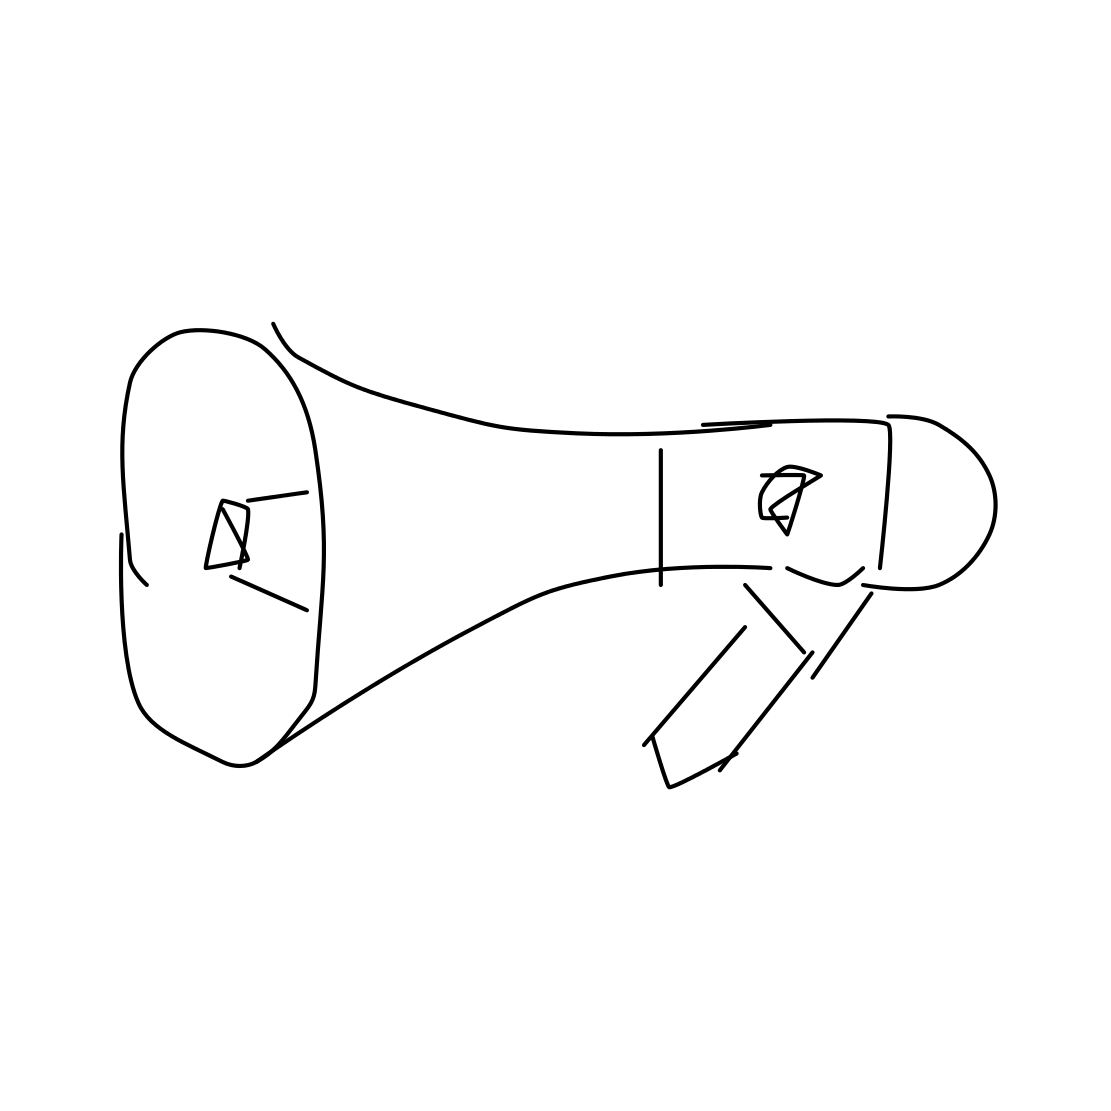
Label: megaphone